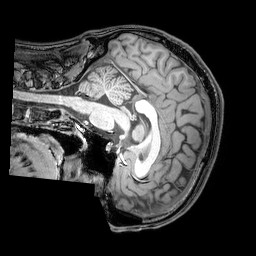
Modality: T1w
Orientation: sagittal
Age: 24
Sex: male
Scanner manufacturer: philips
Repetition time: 0.008257 s
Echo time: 0.00382 s